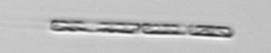
Label: Dactyliosolen_fragilissimus